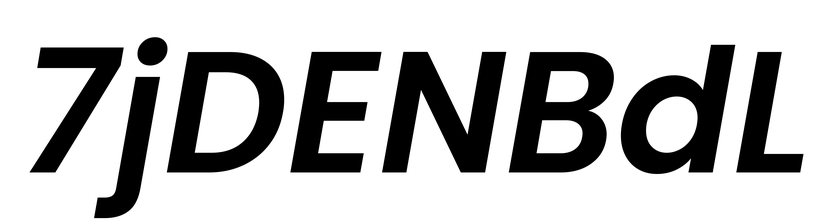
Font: Poppins-SemiBoldItalic